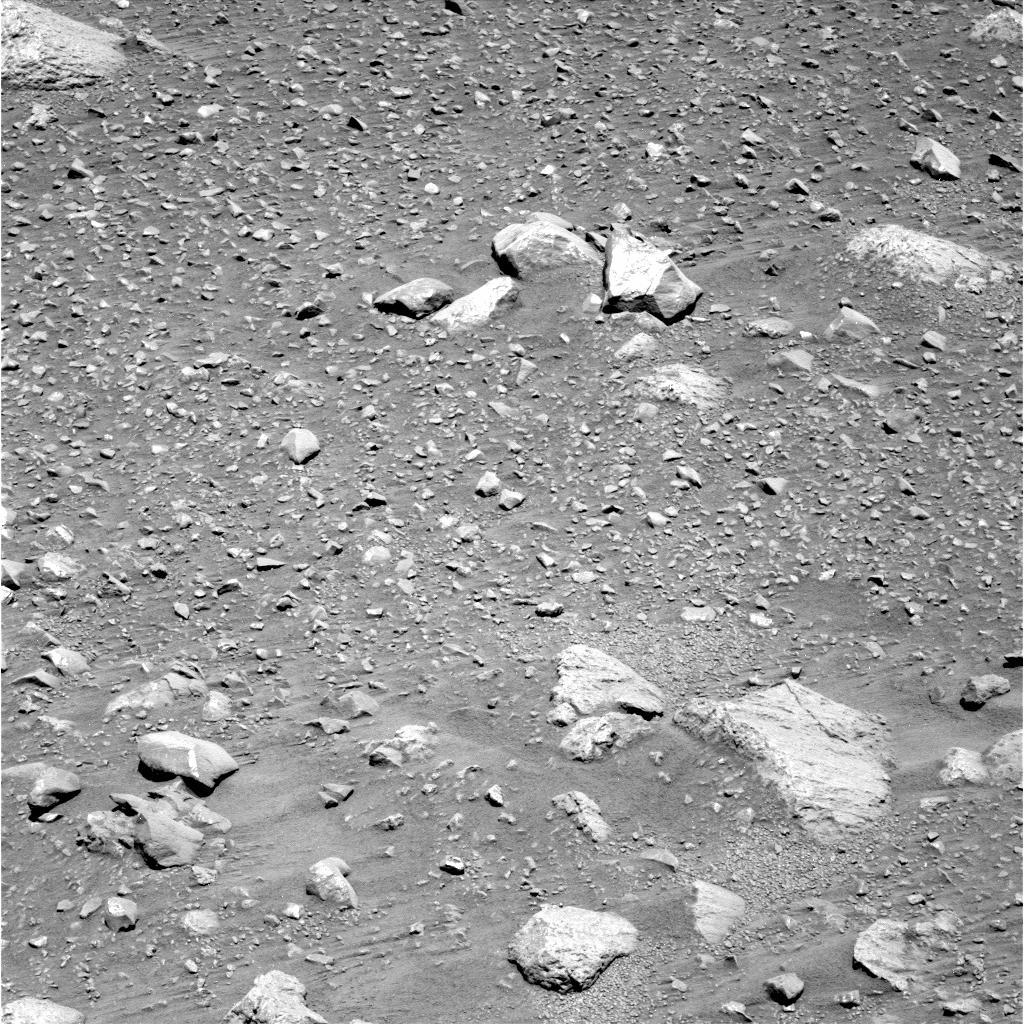
Terrain classes present: Bedrock, Gravel / Sand / Soil, Rock